Question: I've recently completed a fairly large (for one man) WPF project, and started coding something . I was almost done with an app worthy of showing off to friends and colleagues, and I started playing with window sizes - manually resizing the window - just to see what would happen on various screens.
And what happened was - my window got corrupted for certain window sizes, especially at about 100x100 range. I got very confused, and started to remove parts from XAML, my code, everything. But the problem persisted.
Lastly, I created a brand new WPF project - I didn't even change the name - it's called. Surely, same artifacts appear. They are more subtle than those of the app, but still clearly visible.

So, what's going on?
I realize that the most obvious answer is to check my graphics card drivers, and I will try downgrading to an earlier release; but meanwhile note that my -project works flawlessly, and it even uses DirectX shaders! And that I've installed the latest drivers just the week before, when I also reinstalled Windows.
I'm running with all patches, and vanilla with - no experimental compilers, or anything.
- The problem only happens on my machine, if I compile on my machine and run on another the problem is not evident.- The XAML of the bran new project is simply:
'''
<Window x:Class="WpfApplication1.MainWindow"
xmlns="http://schemas.microsoft.com/winfx/2006/xaml/presentation"
xmlns:x="http://schemas.microsoft.com/winfx/2006/xaml"
Title="MainWindow" Height="350" Width="525">
<Grid>
</Grid>
</Window>
'''
It seems that there's some kind of problem with the Latest Driver - 11.8. Installing 11.7 fixed the issue as a workaround, as, well, expected. Mystery kinda solved, except for the ...
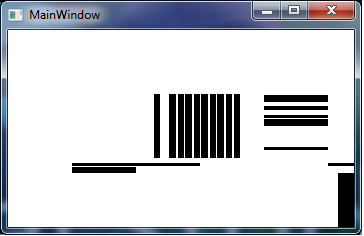
Answer: Looks like this is a problem with Catalyst 11.8 - see:
<URL>
and
<URL>
I notice it in VS 2010 as well as our own WPF apps. It's pretty horrible. Seems as though rolling back to Catalyst 11.7 fixes the problem.